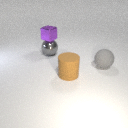
large gray metal sphere to the left of large gray rubber sphere